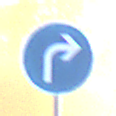
Verkehrszeichen: VorgeschriebeneFahrtrichtungRechts
Umgebung: Outdoor, Nature
Tageszeit: SunriseSunset
Wetter: Clear
Licht: Natural
Jahreszeit: NotSpecified
Kontrast: HighContrast